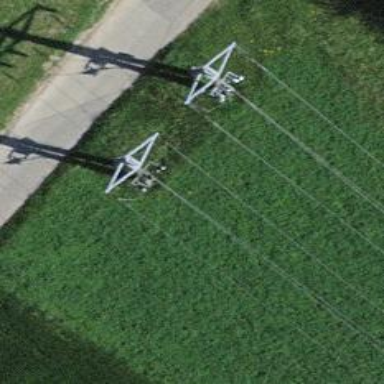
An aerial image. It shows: Three cables of power line.